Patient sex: F
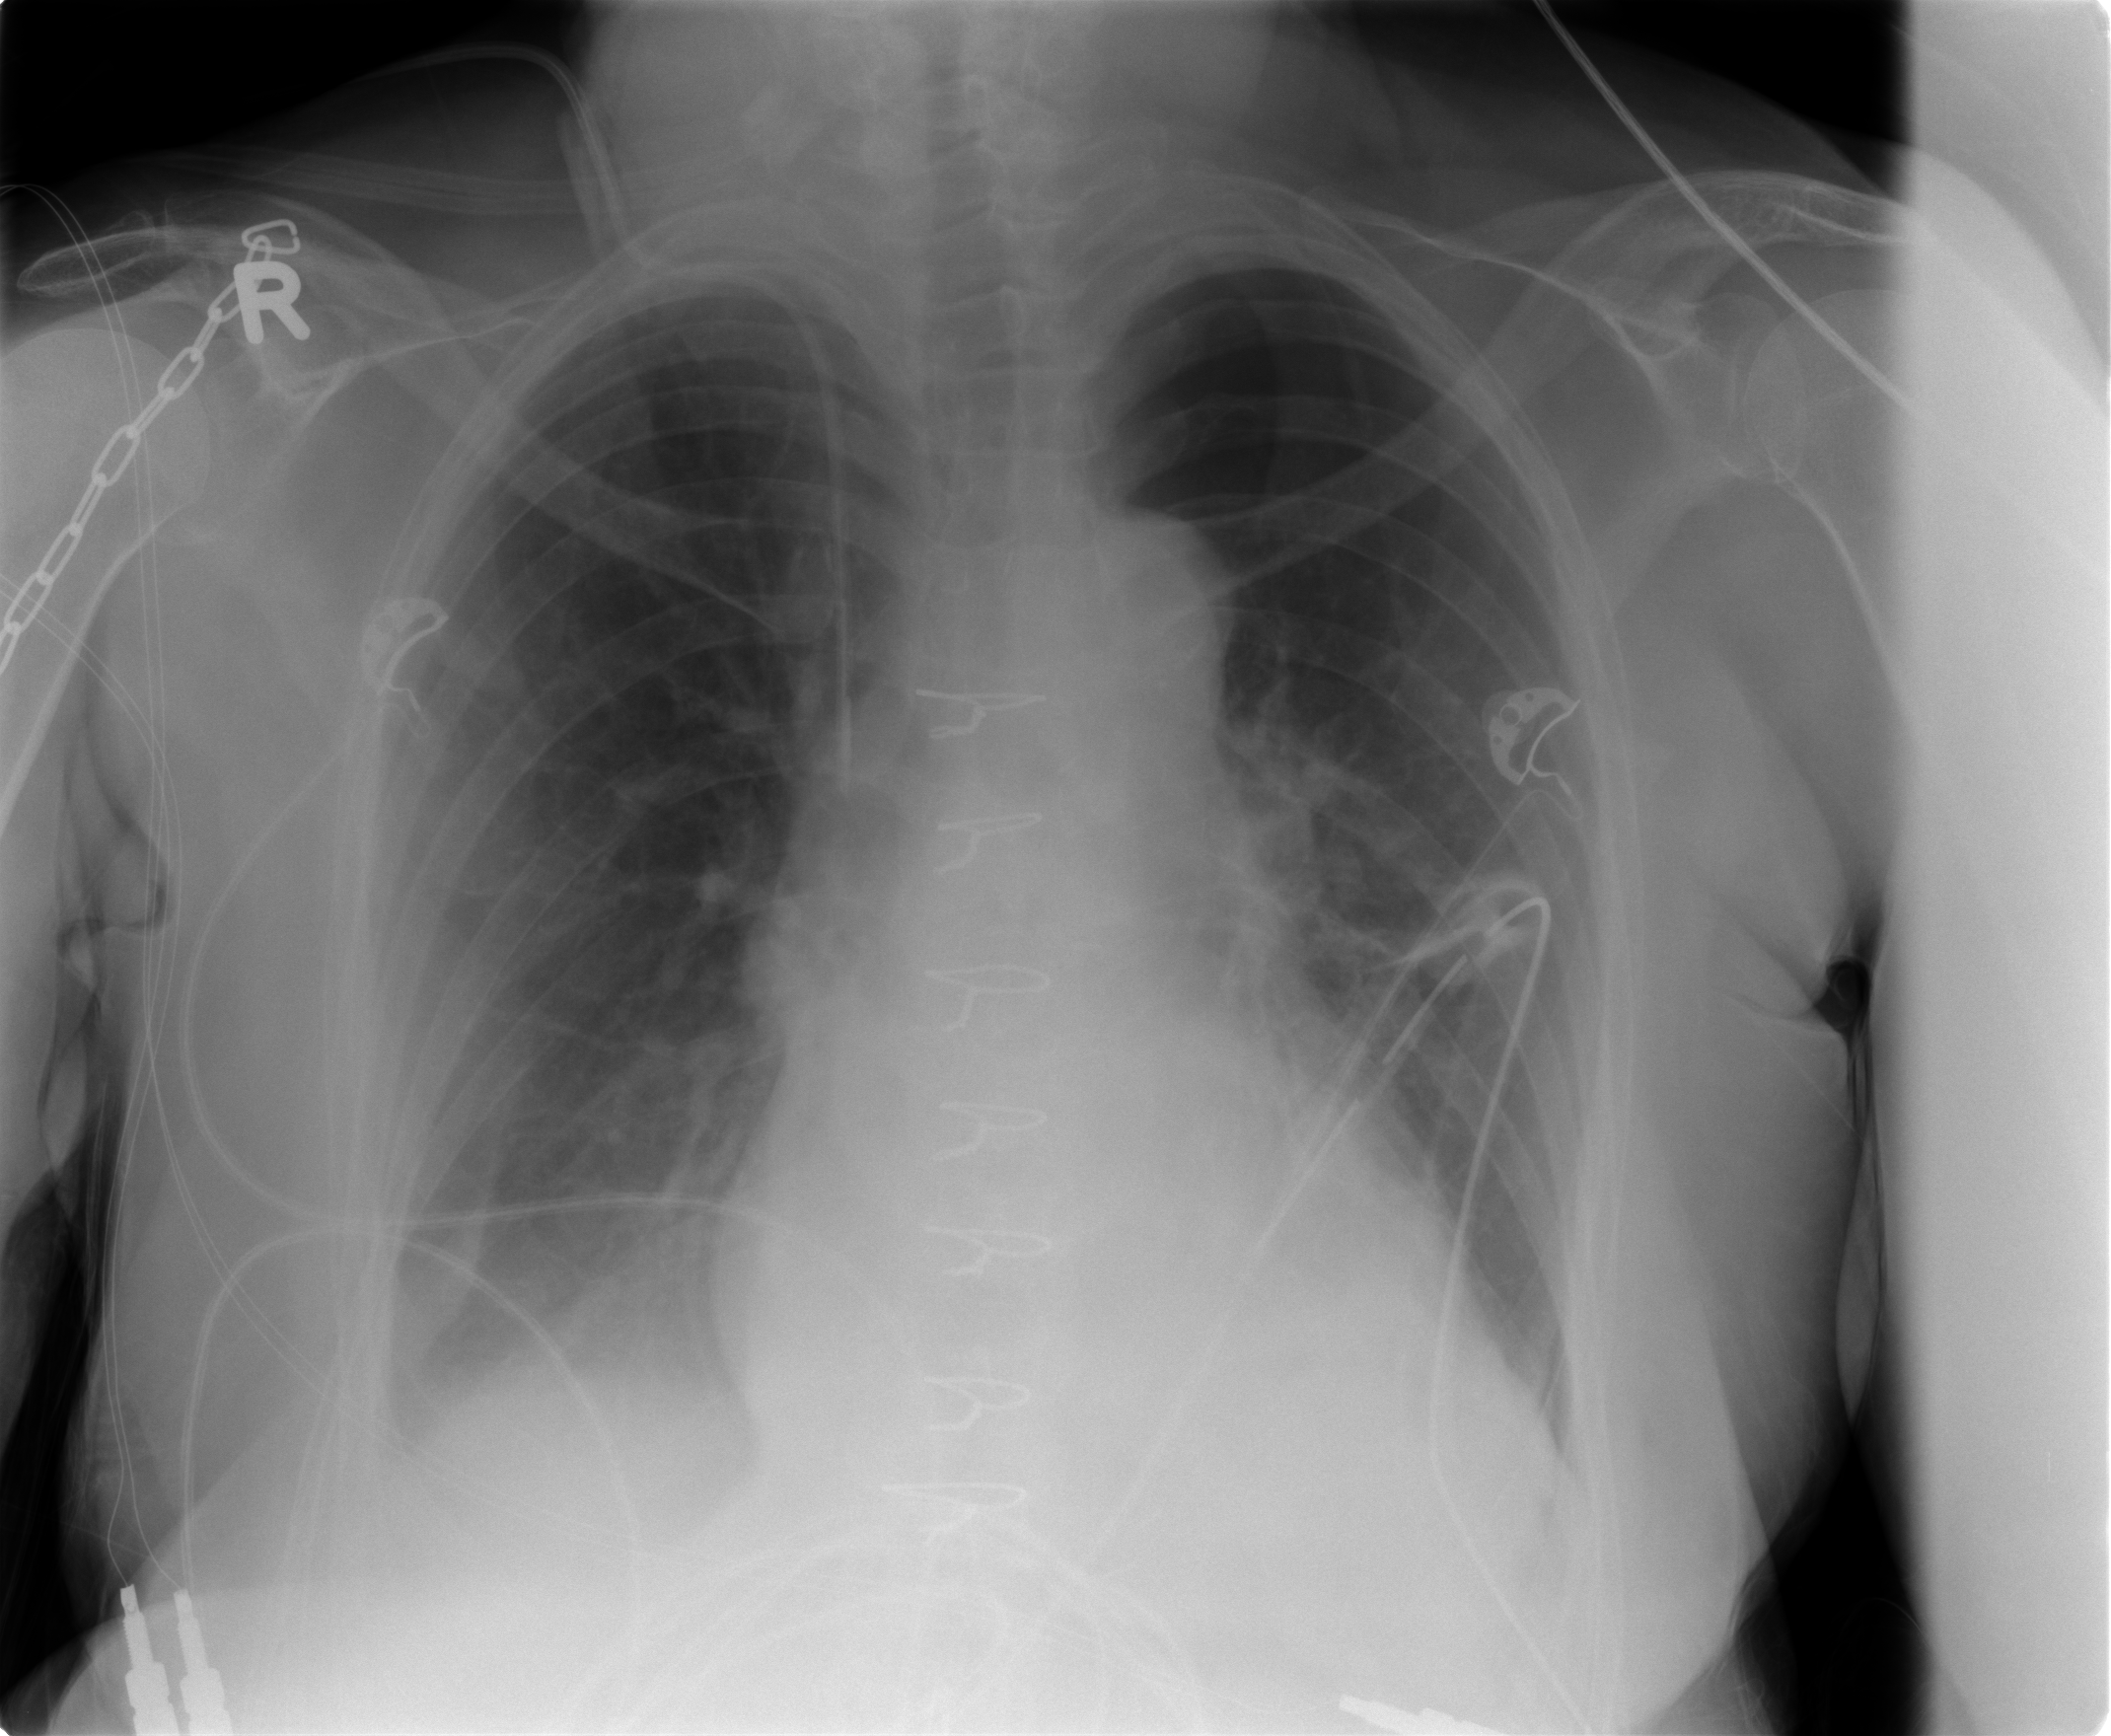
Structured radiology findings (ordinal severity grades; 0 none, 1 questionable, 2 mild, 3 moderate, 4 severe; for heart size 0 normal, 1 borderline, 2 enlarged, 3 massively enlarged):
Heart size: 0
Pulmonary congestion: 0
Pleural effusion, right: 2
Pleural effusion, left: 0
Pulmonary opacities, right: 0
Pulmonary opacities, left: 0
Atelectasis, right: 2
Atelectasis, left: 2